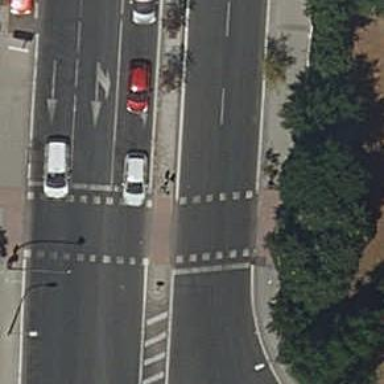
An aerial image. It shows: Road crossing with traffic signals.